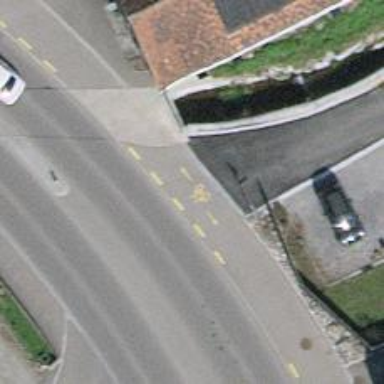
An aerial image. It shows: Unmarked road crossing.